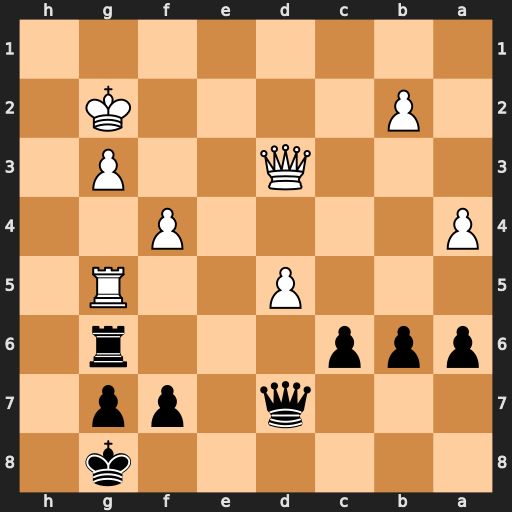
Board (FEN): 6k1/3q1pp1/ppp3r1/3P2R1/P4P2/3Q2P1/1P4K1/8
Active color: b
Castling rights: -
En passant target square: -
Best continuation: Rxg5 fxg5 Qxd5+ Qxd5 cxd5